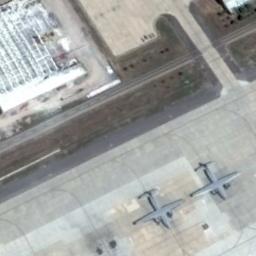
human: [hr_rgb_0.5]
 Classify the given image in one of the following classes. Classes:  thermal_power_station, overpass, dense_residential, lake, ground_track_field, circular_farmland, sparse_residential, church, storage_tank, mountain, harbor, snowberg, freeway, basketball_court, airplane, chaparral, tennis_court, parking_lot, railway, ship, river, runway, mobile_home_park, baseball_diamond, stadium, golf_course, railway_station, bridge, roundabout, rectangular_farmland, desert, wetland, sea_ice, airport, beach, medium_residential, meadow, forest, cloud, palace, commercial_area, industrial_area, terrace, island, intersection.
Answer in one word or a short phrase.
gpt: airplane